Field crop: maize
Growth stage: 1
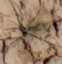
Species: lolium